Question: I would like to ask what the best way to deform a sprite dynamically as below is?

Thank you!
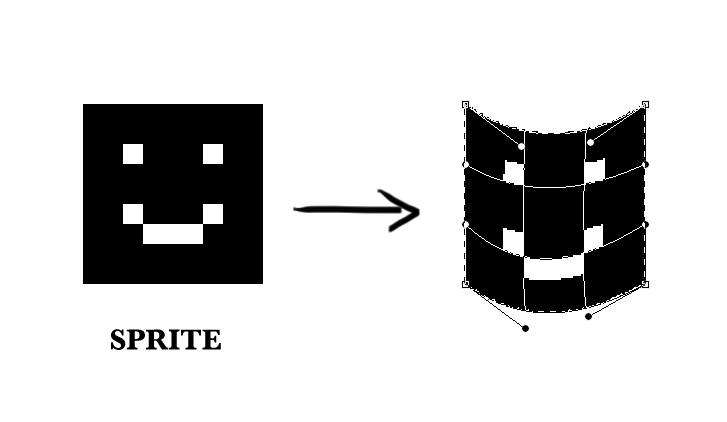
Answer: <URL>
Above link is a tutorial for soft body physics but you can get the same deformation idea from this tutorial that how is he drawing the circle. check "draw" method.